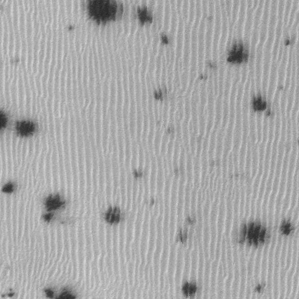
Label: frost